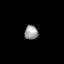
Tissue: skin
Cell type: Fibroblasts
Senescence score: 0.7486
Nuclear area (px): 189
Mean DAPI intensity: 154.021